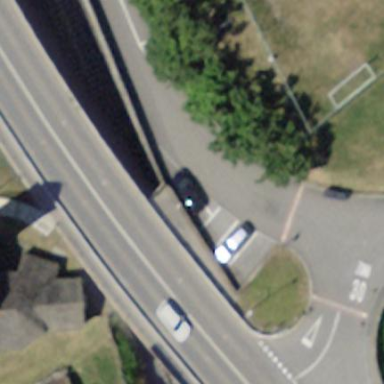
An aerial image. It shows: Man-made bridge.